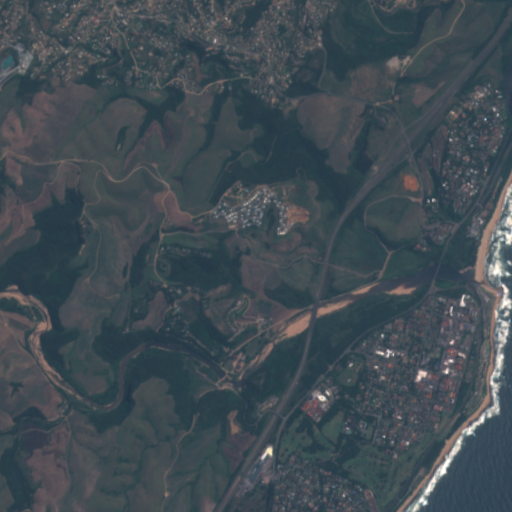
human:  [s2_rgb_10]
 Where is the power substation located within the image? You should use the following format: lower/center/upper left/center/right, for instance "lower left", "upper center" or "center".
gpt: The power substation is located in the lower center of the image.
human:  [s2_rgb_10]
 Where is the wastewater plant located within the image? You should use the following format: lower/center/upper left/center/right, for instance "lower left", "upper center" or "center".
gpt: The wastewater plant is located in the lower right of the image.
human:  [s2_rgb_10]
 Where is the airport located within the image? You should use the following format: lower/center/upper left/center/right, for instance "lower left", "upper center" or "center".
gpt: There is no airport in the image.